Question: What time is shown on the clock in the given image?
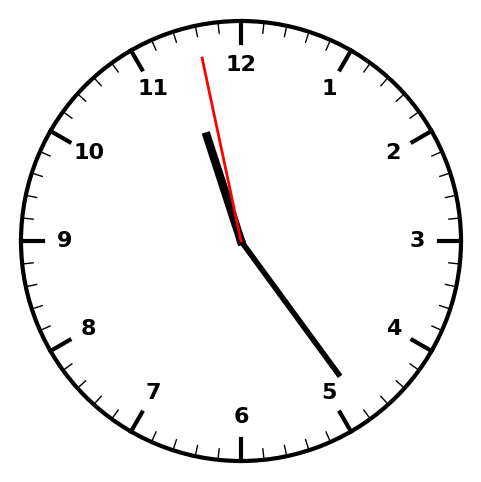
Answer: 11:23:58